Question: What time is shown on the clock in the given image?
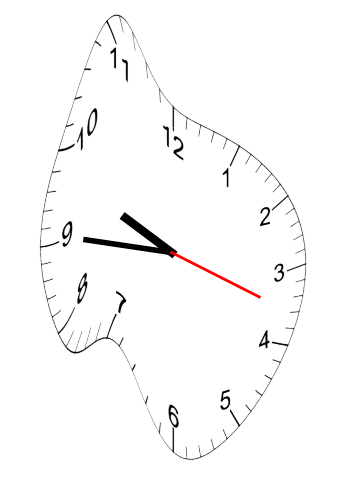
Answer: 09:45:18